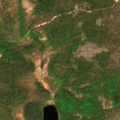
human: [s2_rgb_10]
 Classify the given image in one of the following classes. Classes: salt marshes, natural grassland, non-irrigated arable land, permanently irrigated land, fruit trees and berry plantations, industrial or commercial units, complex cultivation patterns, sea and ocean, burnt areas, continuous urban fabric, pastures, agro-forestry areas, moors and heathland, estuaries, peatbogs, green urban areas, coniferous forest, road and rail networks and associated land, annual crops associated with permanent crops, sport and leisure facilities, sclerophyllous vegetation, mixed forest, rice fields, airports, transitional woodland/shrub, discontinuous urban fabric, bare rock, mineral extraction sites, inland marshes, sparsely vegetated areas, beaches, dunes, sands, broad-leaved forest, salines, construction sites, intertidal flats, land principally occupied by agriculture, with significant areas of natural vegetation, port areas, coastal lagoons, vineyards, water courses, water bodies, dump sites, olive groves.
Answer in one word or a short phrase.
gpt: coniferous forest, mixed forest, transitional woodland/shrub